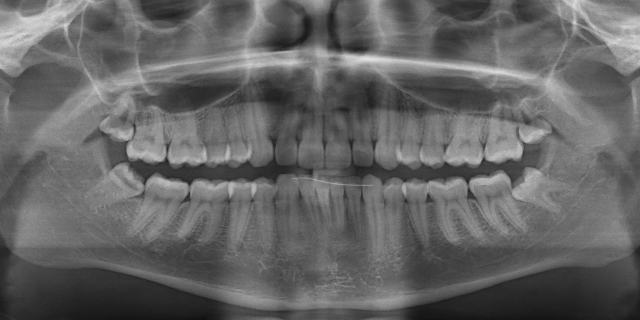
adult